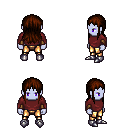
a pixel art fantasy rpg character, male body template, dark elf, purple skin, maroon long-sleeve shirt, gold greaves, brown unkempt hairstyle, leather bracers, metal boots, four views (front, back, left, right), 2x2 character sprite sheet, small pixel art, hard edges, no anti-aliasing